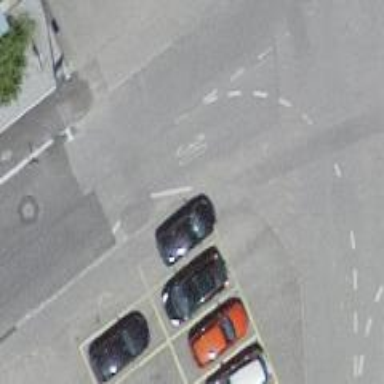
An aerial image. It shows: Public transport stop position.